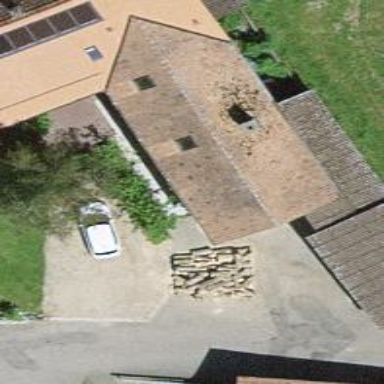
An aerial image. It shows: Shed.